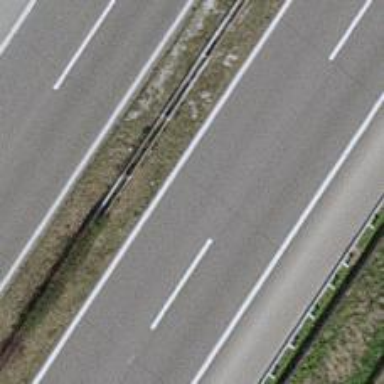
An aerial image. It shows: View of motorway.